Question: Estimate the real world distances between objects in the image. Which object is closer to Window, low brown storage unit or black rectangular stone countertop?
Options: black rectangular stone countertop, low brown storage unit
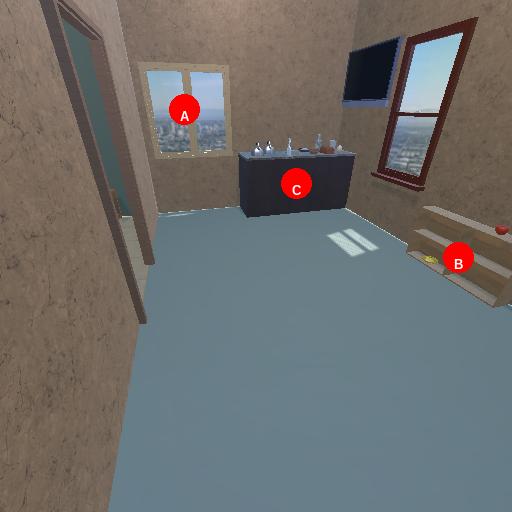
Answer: black rectangular stone countertop